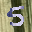
Label: 5